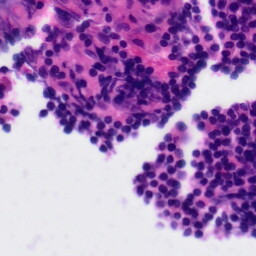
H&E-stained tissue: Tonsil